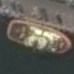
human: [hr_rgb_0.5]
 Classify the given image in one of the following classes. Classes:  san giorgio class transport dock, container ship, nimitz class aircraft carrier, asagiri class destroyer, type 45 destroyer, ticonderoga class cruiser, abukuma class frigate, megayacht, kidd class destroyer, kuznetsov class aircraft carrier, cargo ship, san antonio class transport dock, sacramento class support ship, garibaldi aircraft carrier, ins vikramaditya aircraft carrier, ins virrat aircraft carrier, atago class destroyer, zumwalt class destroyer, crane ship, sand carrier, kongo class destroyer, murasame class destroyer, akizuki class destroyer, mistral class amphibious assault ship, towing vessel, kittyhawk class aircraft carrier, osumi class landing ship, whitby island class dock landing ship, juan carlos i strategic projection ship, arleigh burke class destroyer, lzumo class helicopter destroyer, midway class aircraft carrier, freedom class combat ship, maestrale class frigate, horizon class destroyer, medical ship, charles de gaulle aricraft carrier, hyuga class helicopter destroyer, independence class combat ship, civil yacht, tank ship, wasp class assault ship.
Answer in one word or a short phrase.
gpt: Towing vessel